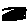
Label: star